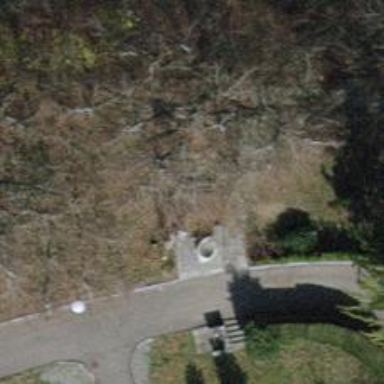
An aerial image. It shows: Bench for seating.